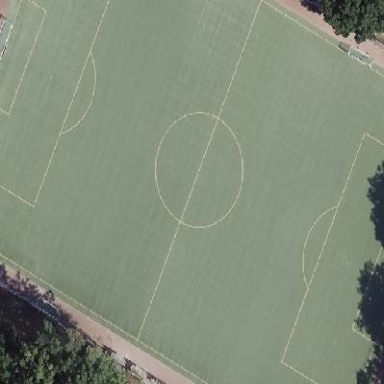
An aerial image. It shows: Soccer pitch with artificial turf designed for leisure and sports activities.